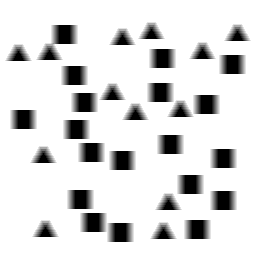
Squares: 19
Triangles: 13
Stars: 0
Total shapes: 32